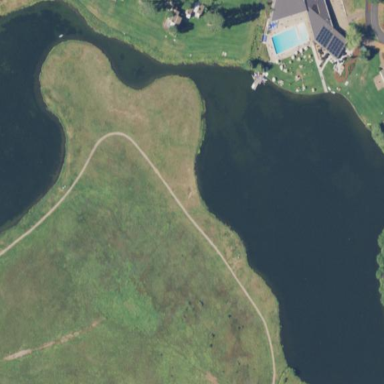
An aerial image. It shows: Serene lake surrounded by nature.